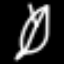
Label: leaf